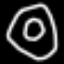
Label: donut